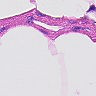
Metastatic tissue present: no